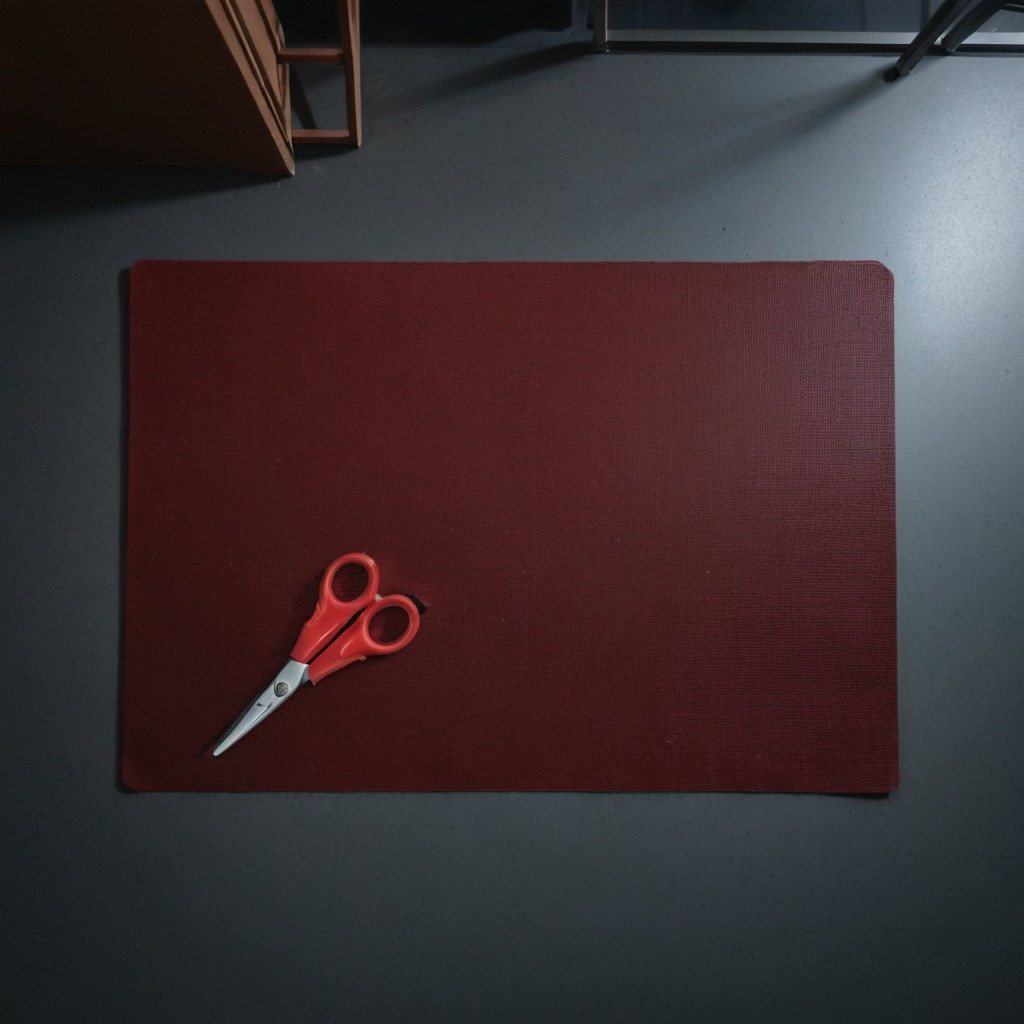
A scissor lying on the granite tabletop